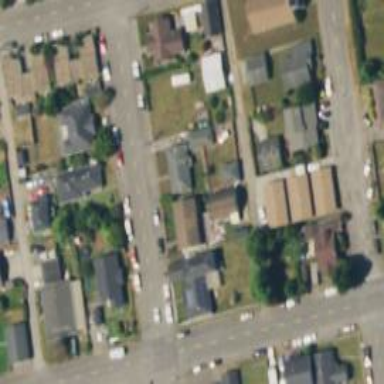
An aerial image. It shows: Alleyway designated as service road.